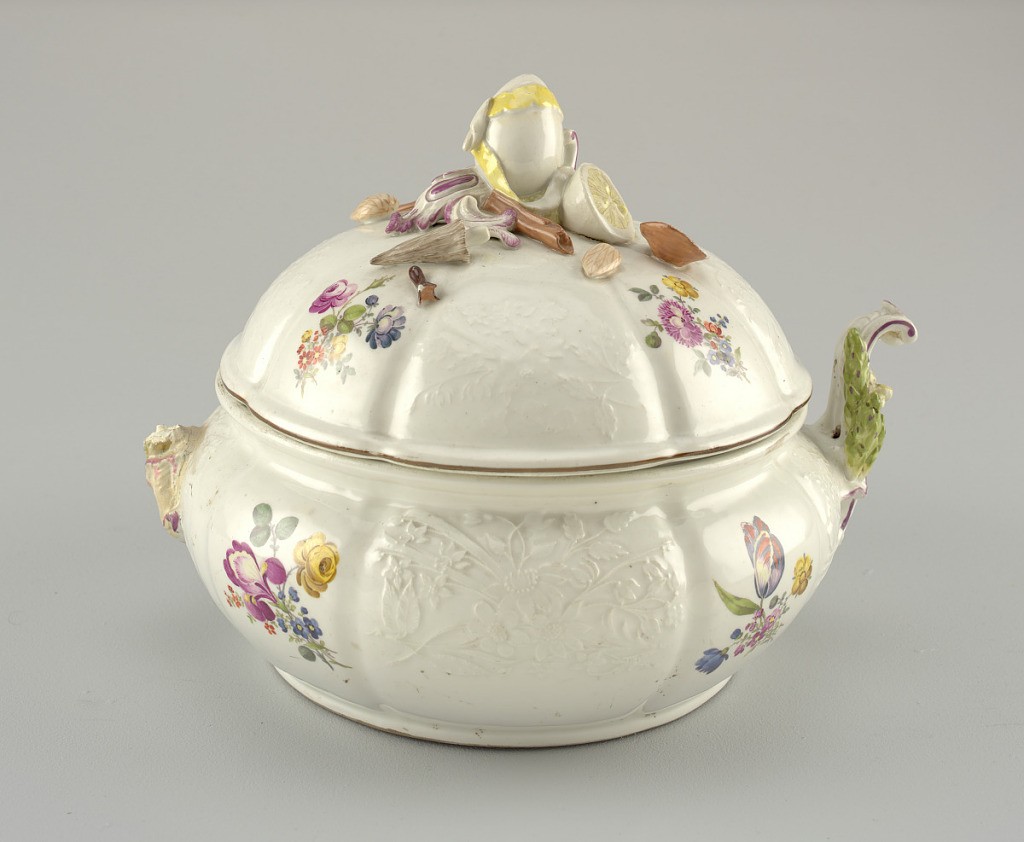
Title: Soup Tureen
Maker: Meissen Porcelain Manufactory, German, active from 1710 to the present
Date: ca. 1745
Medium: hard paste porcelain, vitreous enamel
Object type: tureen
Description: Flattened globe shape, with gored sides, alternately wide and narrow; Cover domed, similarly gored in eight sections. Decorated with flowers, alternately painted and in relief. Handles composed of vegetables and scrollwork. Cover decorated with scrolls, spices and vegetables in the round; knob formed of an egg.